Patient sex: M
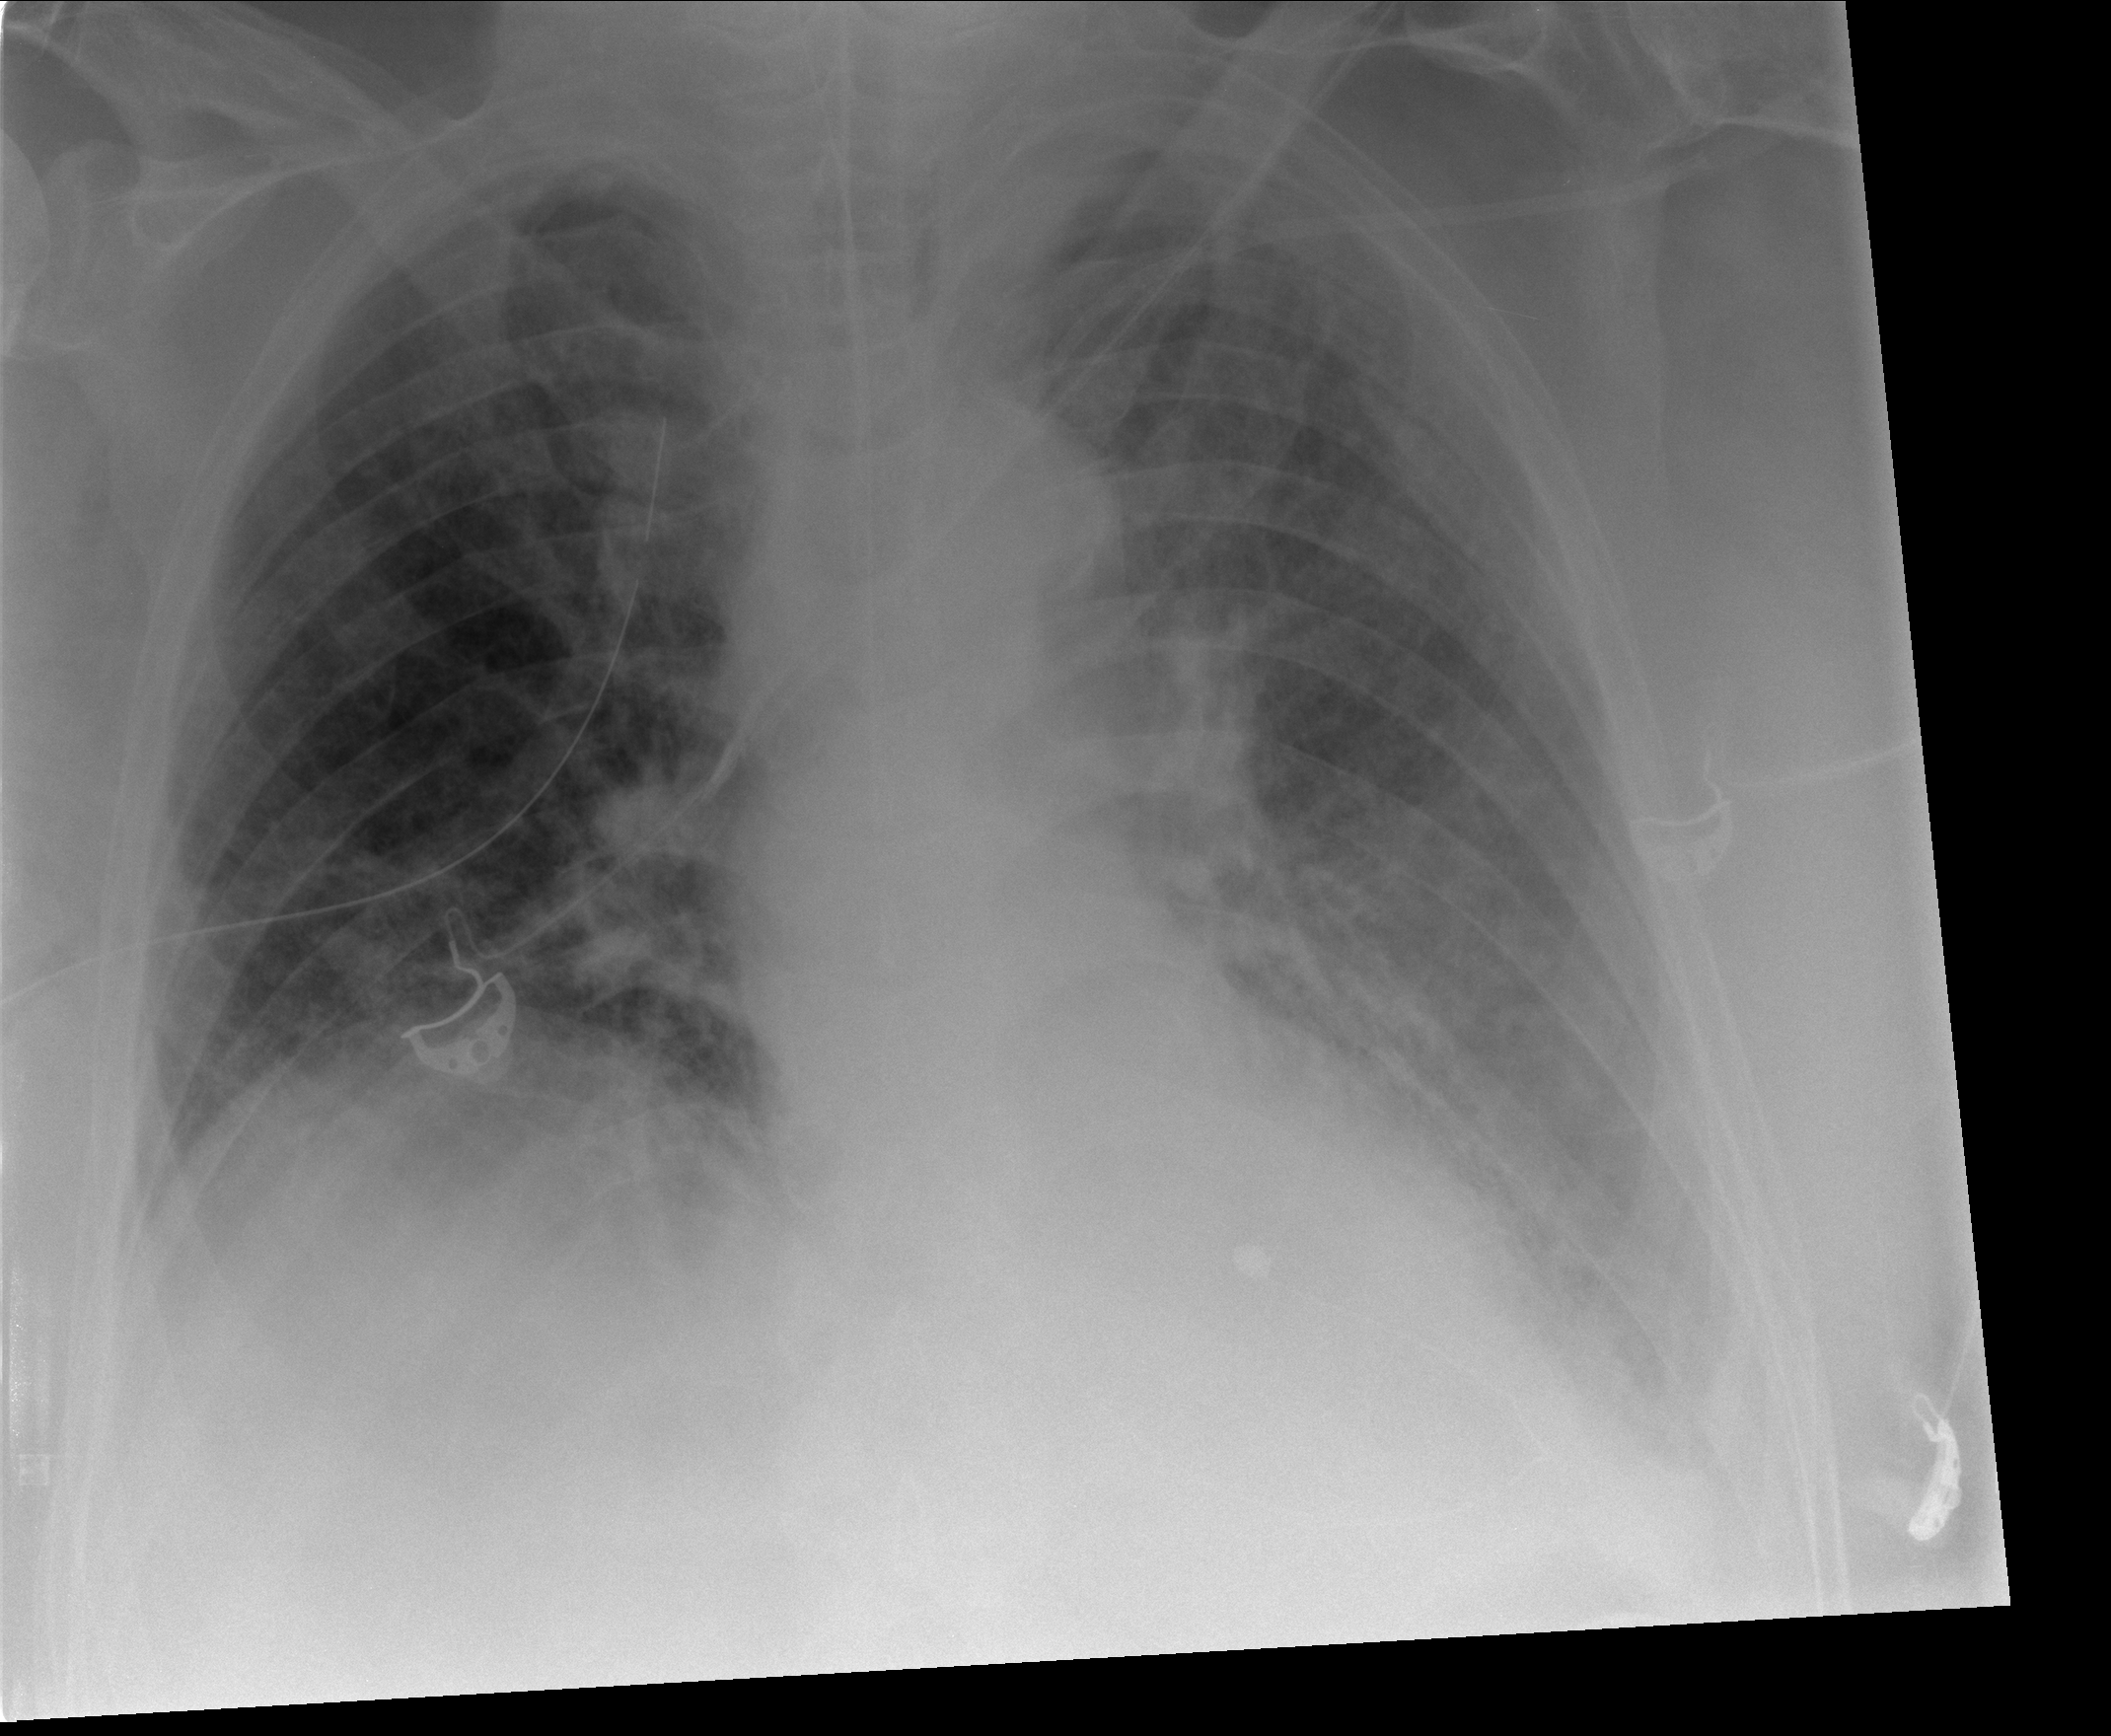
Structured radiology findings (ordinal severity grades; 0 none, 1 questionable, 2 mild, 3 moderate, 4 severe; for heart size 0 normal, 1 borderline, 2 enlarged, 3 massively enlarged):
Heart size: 0
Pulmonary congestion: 2
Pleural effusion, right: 1
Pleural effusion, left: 2
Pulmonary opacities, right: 3
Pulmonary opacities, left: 3
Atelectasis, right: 2
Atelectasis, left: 3